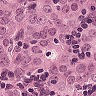
Metastatic tissue present: yes